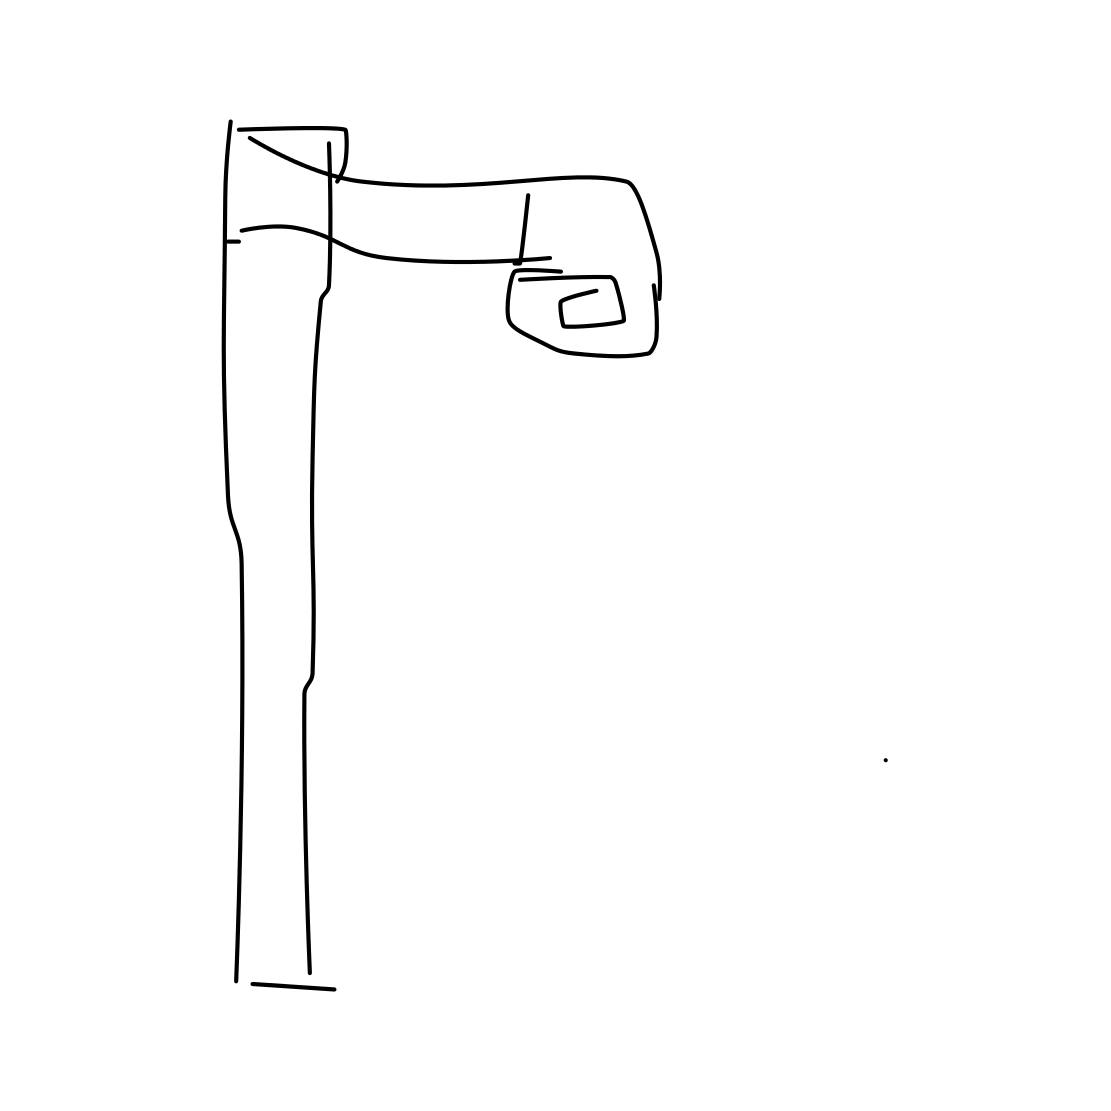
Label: streetlight